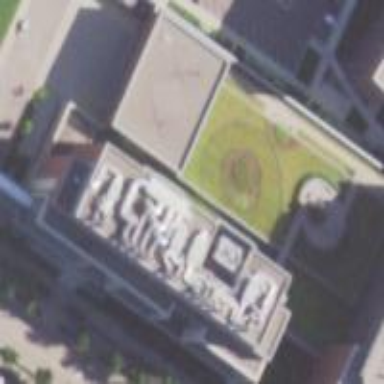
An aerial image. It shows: View of university building.